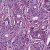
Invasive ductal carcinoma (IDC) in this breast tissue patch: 1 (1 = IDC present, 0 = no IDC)